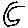
Label: moon